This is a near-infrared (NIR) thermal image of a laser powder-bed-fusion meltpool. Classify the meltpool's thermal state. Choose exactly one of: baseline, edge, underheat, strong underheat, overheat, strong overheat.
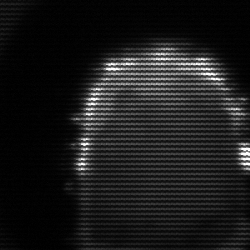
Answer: baseline